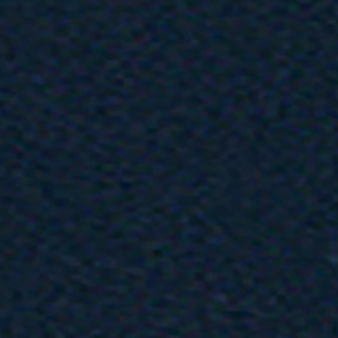
Label: other